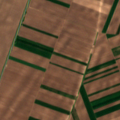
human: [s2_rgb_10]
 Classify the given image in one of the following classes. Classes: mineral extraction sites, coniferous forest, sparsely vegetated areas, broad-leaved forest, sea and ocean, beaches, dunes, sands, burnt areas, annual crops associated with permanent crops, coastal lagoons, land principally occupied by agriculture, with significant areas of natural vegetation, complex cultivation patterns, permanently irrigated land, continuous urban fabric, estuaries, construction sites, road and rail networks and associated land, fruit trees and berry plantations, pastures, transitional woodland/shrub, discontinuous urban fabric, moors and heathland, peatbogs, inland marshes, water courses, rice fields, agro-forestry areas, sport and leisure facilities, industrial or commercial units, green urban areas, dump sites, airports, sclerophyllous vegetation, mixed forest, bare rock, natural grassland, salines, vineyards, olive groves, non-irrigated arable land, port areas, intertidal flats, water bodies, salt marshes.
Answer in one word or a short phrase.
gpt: non-irrigated arable land